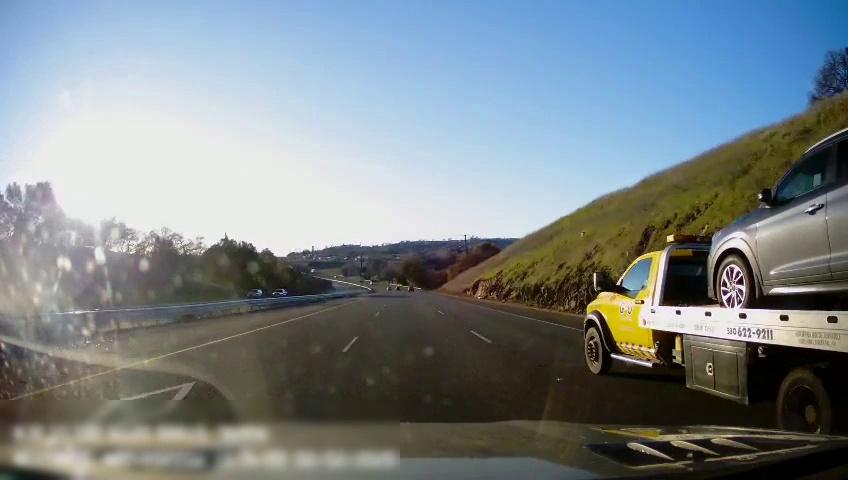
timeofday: Day
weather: Sunny
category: Drivable Space
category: Drivable Space
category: Vehicles | Truck
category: Vehicles | SUV
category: Vehicles | SUV
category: Lanes | Current Lane
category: Lanes | Current Lane
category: Lanes | Alternate Lane
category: Lanes | Alternate Lane